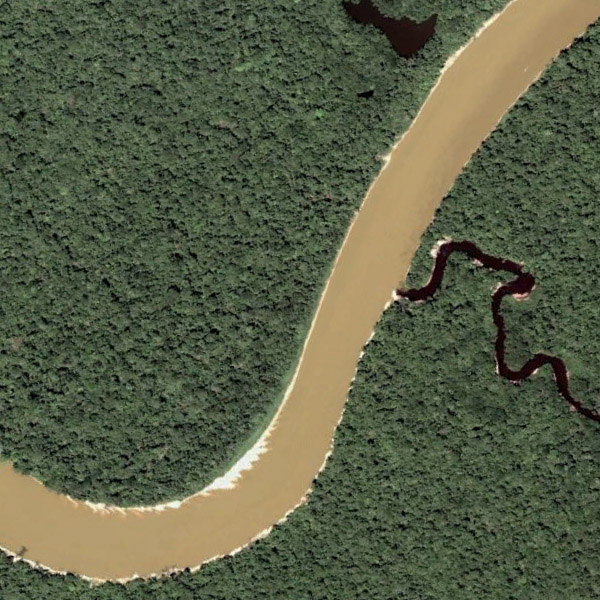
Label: River